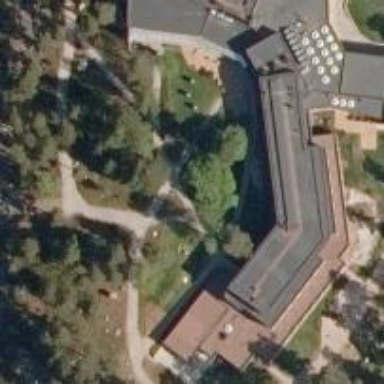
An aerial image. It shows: Hotel building.